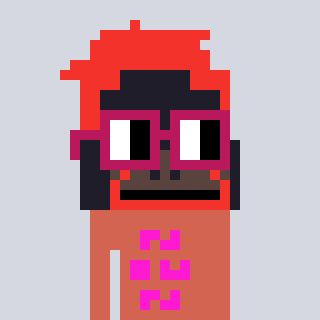
a pixel art character with square dark red glasses, a orangutan-shaped head and a peachy-colored body on a cool background